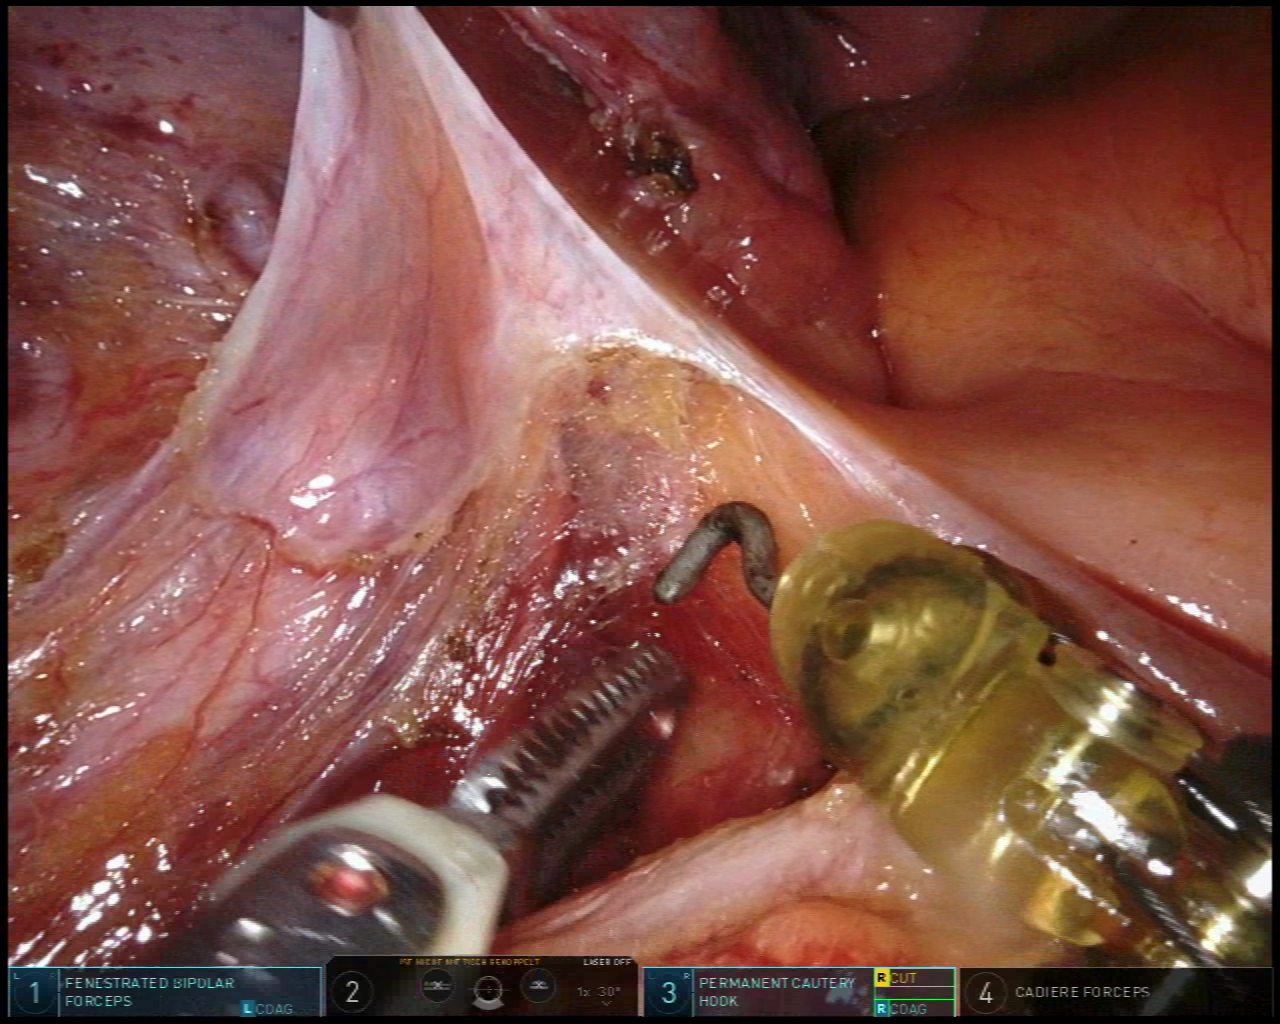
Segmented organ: ureter
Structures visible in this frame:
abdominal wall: no
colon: no
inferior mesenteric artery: no
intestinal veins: no
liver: no
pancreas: no
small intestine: no
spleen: no
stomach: no
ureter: yes
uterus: yes
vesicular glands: no